Question: I'm currently building a mobile application using jQuery Mobile but hit the wall due to lacking a understanding of CSS.
I need a bit of help with styling the middle section of the prototype, which i presume consists of multiple divs that overlap each other with usage of relative and absolute positioning.
Should I start off with a wrapper to contain the image of Donald Trump and introduce other divs to position over the image? With all of the divs in place, do I group them together so they have a consistent look across any mobile devices? if yes, how? I would appreciate it if someone can explain, with CSS code, how to achieve the styling shown in the prototype.

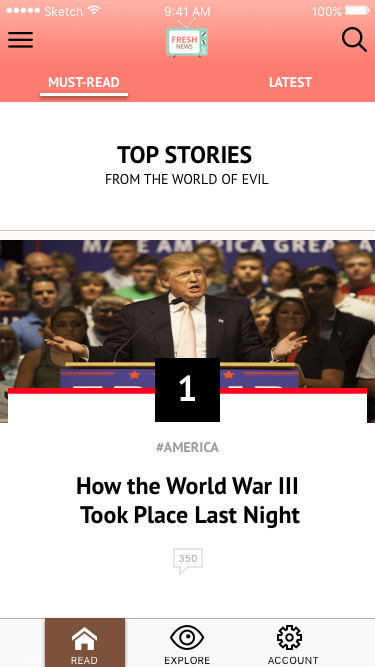
Answer: Of course there are several options for achieving the particular look your are aiming for. This is a possibility, which takes advantage of:
- the use of specific html tags for sections (such as '<article>', '<header>', etc), rather than generic divs, which is encouraged.- the handy '::after' css selector, which allows you to append something programatically to existing elements directly from css. In this case, the black square.- relative positioning of elements with 'position: relative'. This allows you to move the article section up relative to its "normal" position so it overlaps with the image.- width defined as percentage, with 'width: 90%', ensuring the article that overlaps with the image is always slightly thinner, to achieve the desired look.- the 'translate' css property, which allows you to shift the black square by 50% of its own width, so it's perfectly centred (without the translate property, the left side of the black square would be centred, instead of the centre of the square being centred).
I encourage you to play around with the example below to get a feeling for the impact every css rule has on the layout.
'''
* {
margin: 0;
padding: 0;
box-sizing: border-box;
}
body {
max-width: 500px;
margin: auto;
text-align: center;
background: white;
}
.image {
margin-top: 10px;
background: url('https://fortunedotcom.files.wordpress.com/2017/01/trump2_thumb.jpg') top center no-repeat;
background-size: cover;
min-height: 250px;
}
.image_overlap {
border-top: 5px solid red;
padding-top: 40px;
position: relative;
top: -40px;
width: 90%;
margin: 0 auto;
background: white;
}
.image_overlap:after {
content: '1';
background: black;
position: absolute;
color: white;
width: 50px;
height: 50px;
top: 0;
left: 50%;
transform: translate(-50%, -50%);
display: flex;
align-items: center;
justify-content: center;
}
'''
'''
<header>
<h1>Top Stories</h1>
<h2>from the world of evil</h2>
</header>
<main>
<div class="image"></div>
<article class="image_overlap">
<p>#AMERICA</p>
<br>
<h3>How the WWIII <br>Took Place Last Night</h3>
</article>
</main>
'''